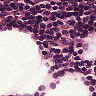
Metastatic tissue present: no